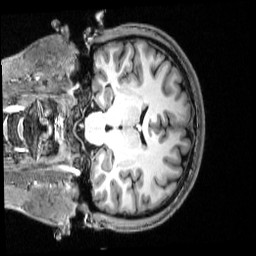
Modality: T1w
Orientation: coronal
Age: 25
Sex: male
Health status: healthy
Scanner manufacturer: siemens
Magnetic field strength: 3 T
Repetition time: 2.53 s
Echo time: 0.00339 s